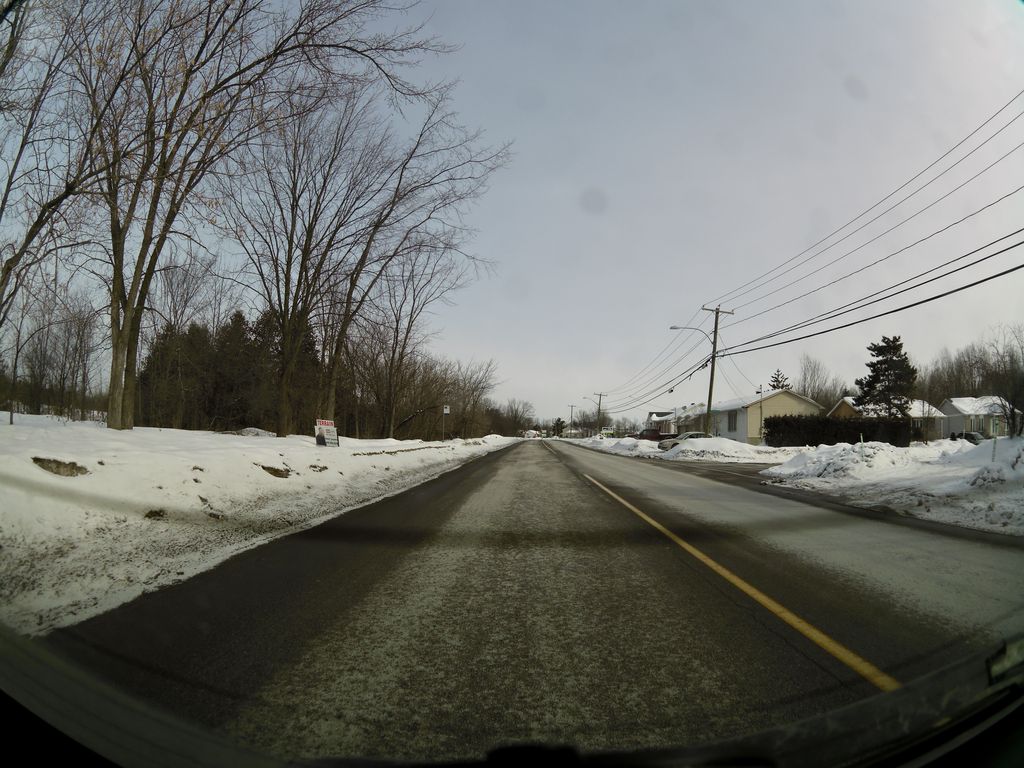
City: ottawa-gatineau